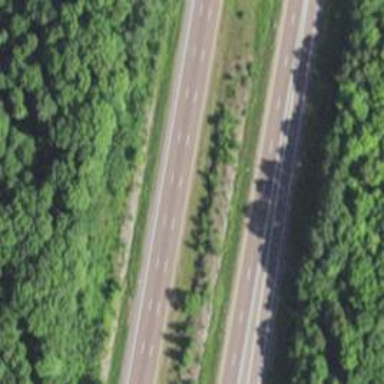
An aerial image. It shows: Motorway.